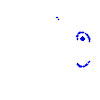
Particle: electron